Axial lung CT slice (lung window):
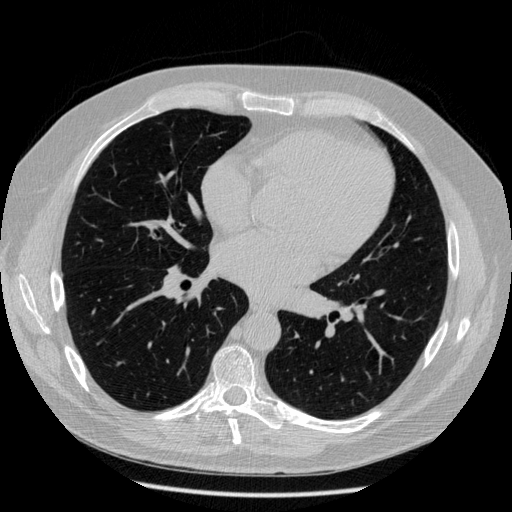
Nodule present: no